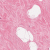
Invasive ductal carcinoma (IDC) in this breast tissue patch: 0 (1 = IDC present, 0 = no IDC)